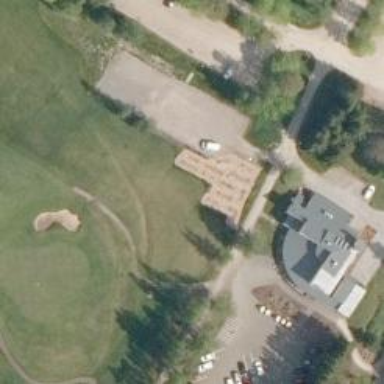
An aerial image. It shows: Miniature golf leisure land.